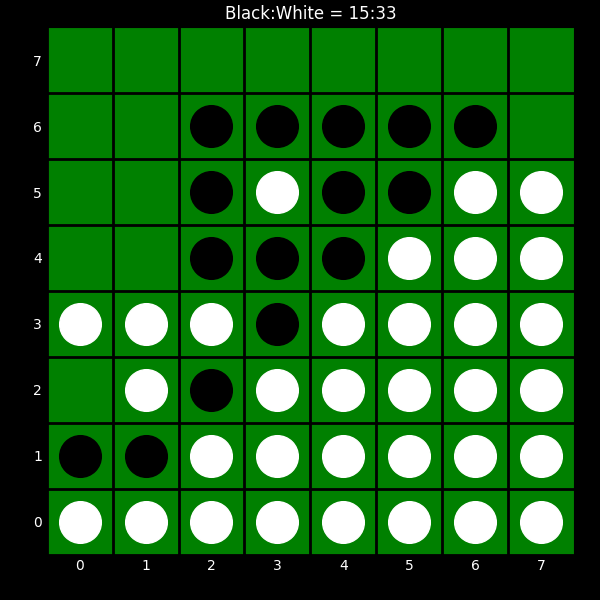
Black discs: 15
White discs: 33